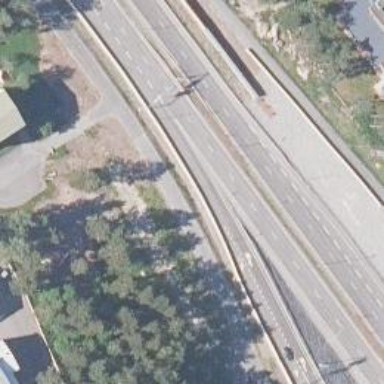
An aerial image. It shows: Asphalt road with primary link designation.